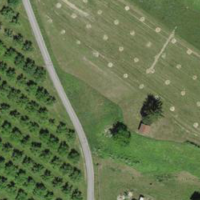
EUNIS habitat code: 52
Species observed at this site:
Lysimachia vulgaris